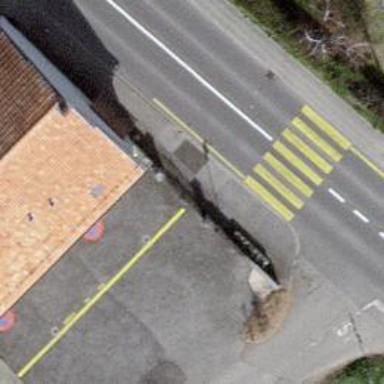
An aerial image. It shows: Asphalt sidewalk leading to platform for public transport.